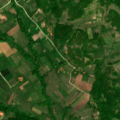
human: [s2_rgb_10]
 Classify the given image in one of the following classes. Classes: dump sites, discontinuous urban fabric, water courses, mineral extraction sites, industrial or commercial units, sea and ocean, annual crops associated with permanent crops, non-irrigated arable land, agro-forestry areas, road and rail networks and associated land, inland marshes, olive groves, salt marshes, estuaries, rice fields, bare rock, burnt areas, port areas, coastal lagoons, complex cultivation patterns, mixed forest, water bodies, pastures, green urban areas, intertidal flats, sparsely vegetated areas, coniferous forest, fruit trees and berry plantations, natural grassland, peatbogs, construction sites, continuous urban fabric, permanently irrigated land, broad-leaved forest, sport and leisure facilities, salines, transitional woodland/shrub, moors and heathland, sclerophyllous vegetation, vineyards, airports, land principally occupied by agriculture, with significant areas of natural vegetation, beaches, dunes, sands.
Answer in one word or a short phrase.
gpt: complex cultivation patterns, land principally occupied by agriculture, with significant areas of natural vegetation, broad-leaved forest